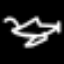
Label: airplane